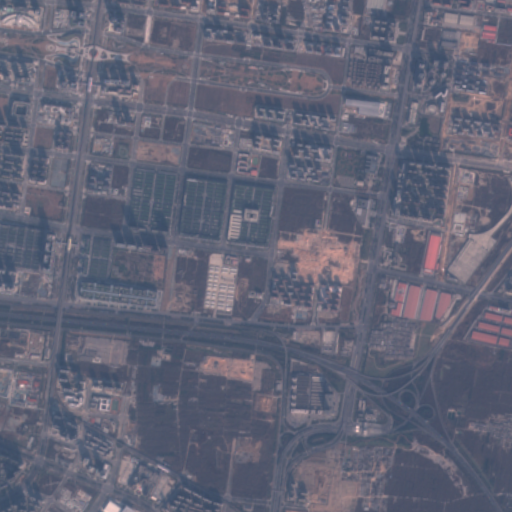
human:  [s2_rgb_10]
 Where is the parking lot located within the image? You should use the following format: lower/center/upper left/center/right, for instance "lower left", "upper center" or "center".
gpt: The parking lot is located in the lower left of the image.
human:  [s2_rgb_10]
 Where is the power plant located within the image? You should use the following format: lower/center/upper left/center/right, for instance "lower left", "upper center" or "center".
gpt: There is no power plant in the image.